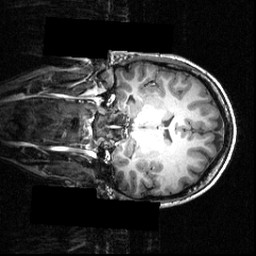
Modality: T1w
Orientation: coronal
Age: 16
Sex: female
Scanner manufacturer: siemens
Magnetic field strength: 3.951 T
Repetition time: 1.5 s
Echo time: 0.00335 s